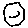
Label: hexagon